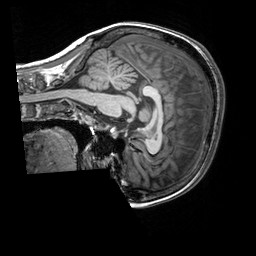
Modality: T1w
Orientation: sagittal
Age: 25
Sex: female
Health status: healthy
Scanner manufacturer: siemens
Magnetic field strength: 3 T
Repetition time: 2.3 s
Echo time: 0.00303 s